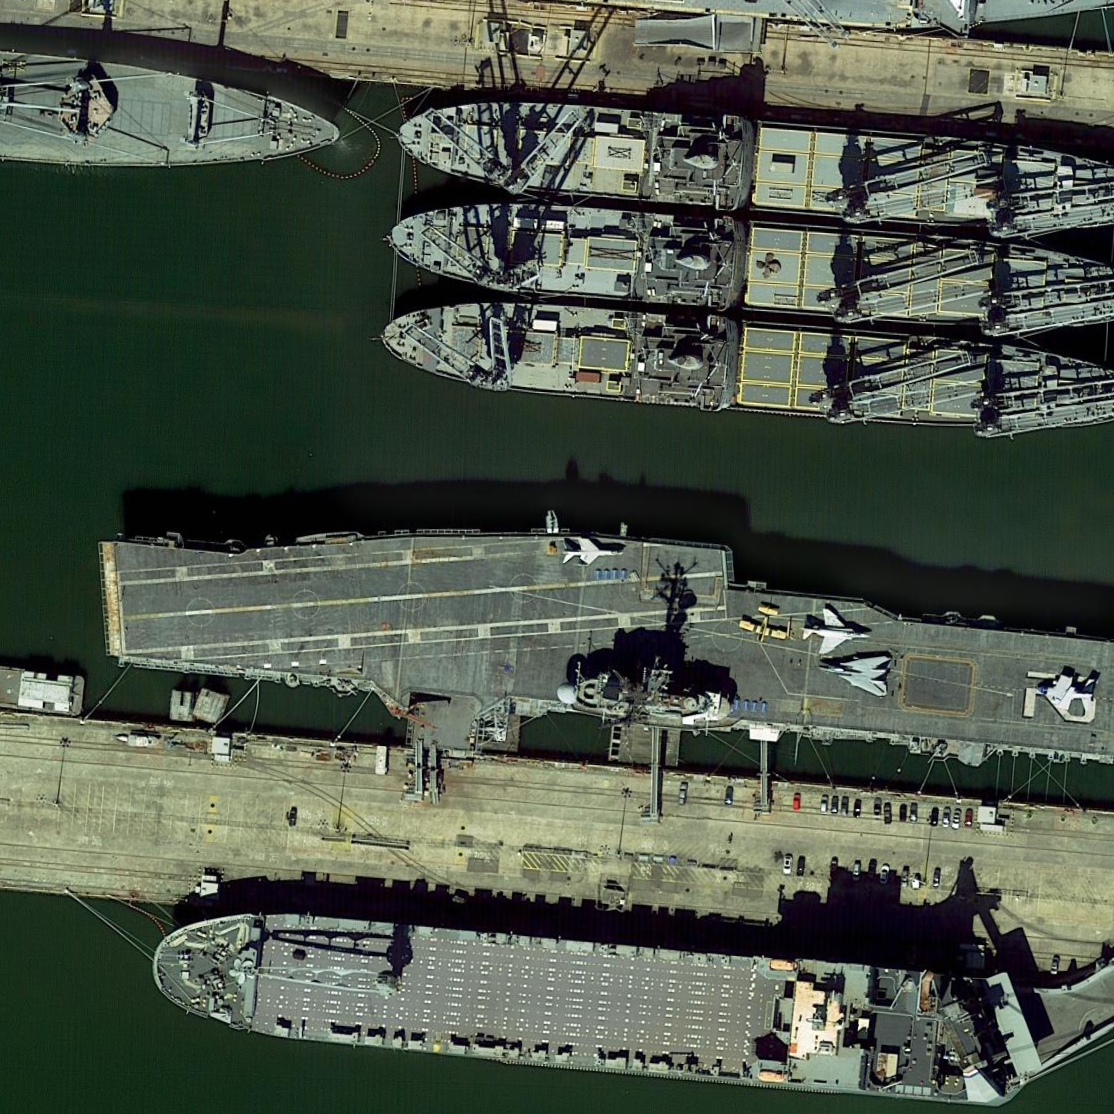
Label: aircraft_carrier